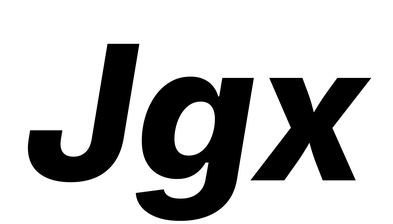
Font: Inter-Italic_ExtraBold_Italic